Field crop: maize
Growth stage: 2
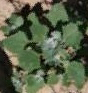
Species: chenopodium